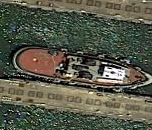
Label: Towing_vessel